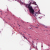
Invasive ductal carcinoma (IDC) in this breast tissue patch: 0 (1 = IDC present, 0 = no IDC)